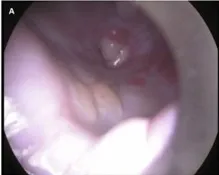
Images of vaginoscopy. (A) Aspect of cranial vaginal mucosa showing red and pale colored patchwork. A small amount of clear yellow mucus can be seen ventrally (D69).
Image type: endoscopy (airway_endoscopy)